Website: macys
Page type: cart
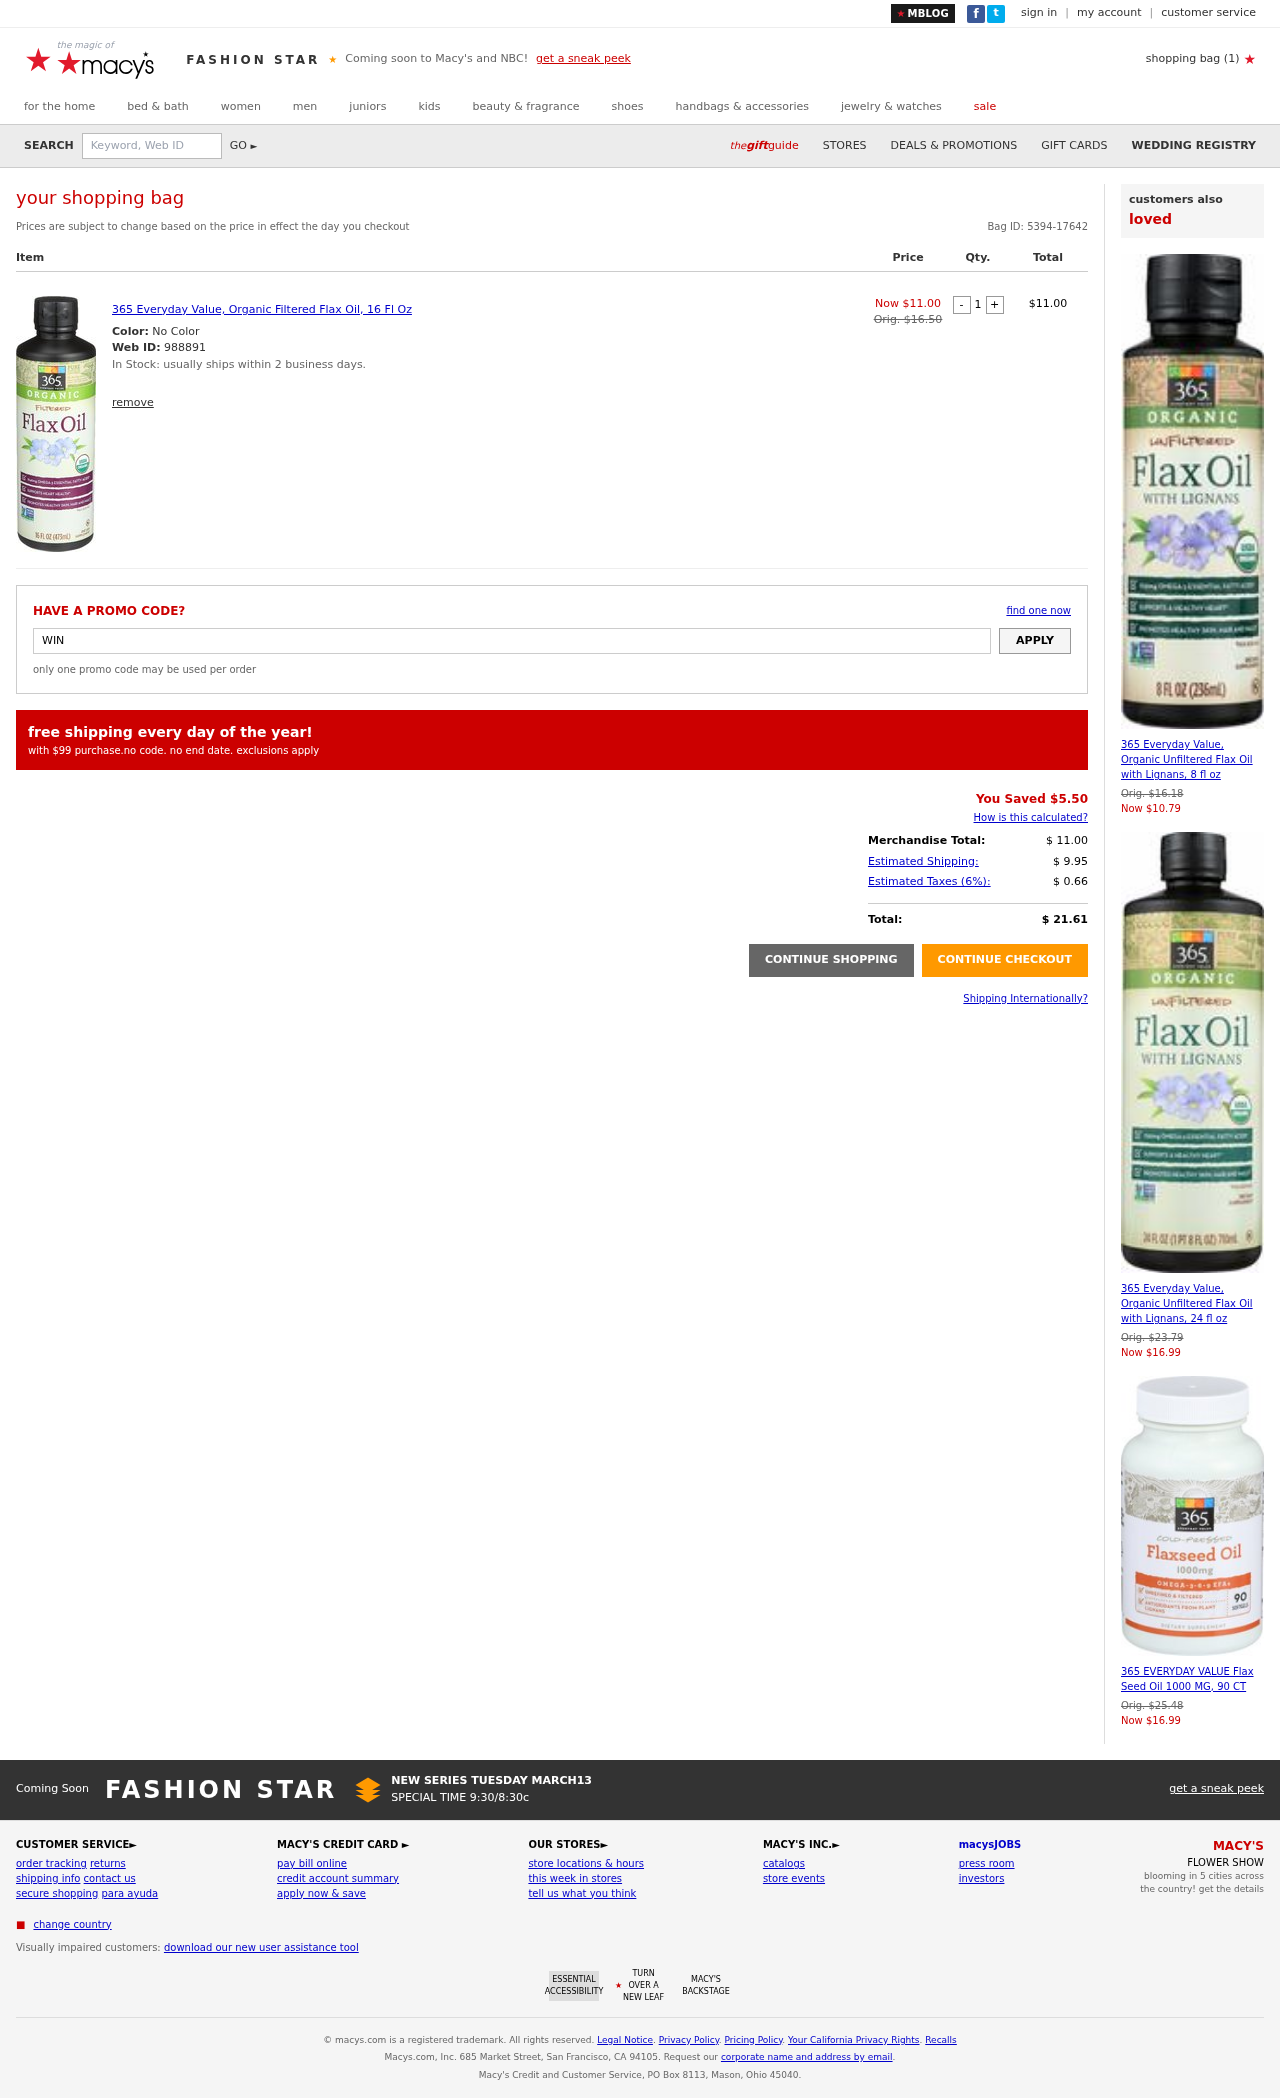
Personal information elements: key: PII_PROMO_CODE
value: WINTER69
Product elements: key: PRODUCT1_NAME
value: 365 Everyday Value, Organic Filtered Flax Oil, 16 Fl Oz
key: PRODUCT1_PRICE
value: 11
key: PRODUCT1_QUANTITY
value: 1
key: PRODUCT2_NAME
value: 365 Everyday Value, Organic Unfiltered Flax Oil with Lignans, 8 fl oz
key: PRODUCT2_PRICE
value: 10.79
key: PRODUCT3_NAME
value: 365 Everyday Value, Organic Unfiltered Flax Oil with Lignans, 24 fl oz
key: PRODUCT3_PRICE
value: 16.99
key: PRODUCT4_NAME
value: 365 EVERYDAY VALUE Flax Seed Oil 1000 MG, 90 CT
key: PRODUCT4_PRICE
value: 16.99
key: PRODUCT1_SKU
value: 988891
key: PRODUCT1_ORIGINAL_PRICE
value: Orig. $16.50
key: PRODUCT1_TOTAL
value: $11.00
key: PRODUCT2_ORIGINAL_PRICE
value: Orig. $16.18
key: PRODUCT3_ORIGINAL_PRICE
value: Orig. $23.79
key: PRODUCT4_ORIGINAL_PRICE
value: Orig. $25.48
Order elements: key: ORDER_NUM_ITEMS
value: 1
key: ORDER_ID
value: Bag ID: 5394-17642
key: ORDER_SAVINGS
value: $5.50
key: ORDER_SUBTOTAL
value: $ 11.00
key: ORDER_SHIPPING_COST
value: $ 9.95
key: ORDER_TAX
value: $ 0.66
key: ORDER_TOTAL
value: $ 21.61